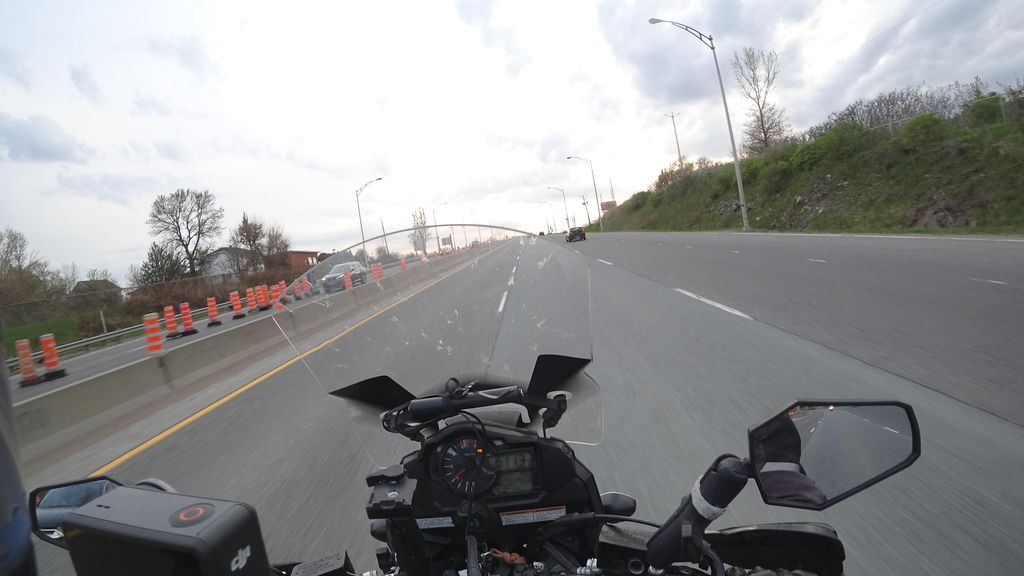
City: quebec_city